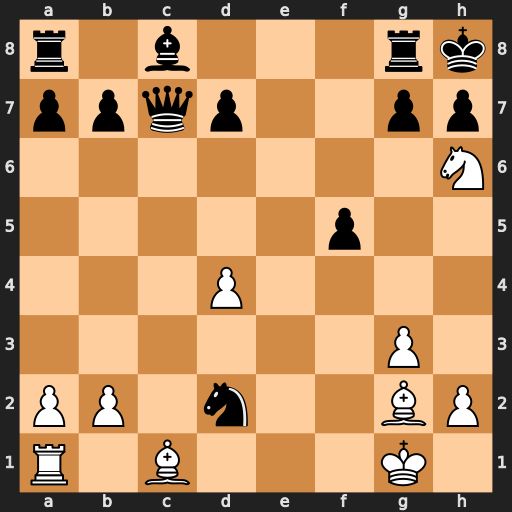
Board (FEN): r1b3rk/ppqp2pp/7N/5p2/3P4/6P1/PP1n2BP/R1B3K1
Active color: w
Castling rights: -
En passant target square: -
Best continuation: Nf7#